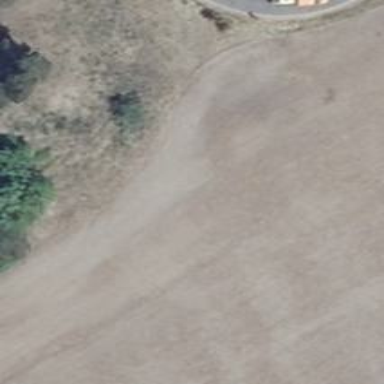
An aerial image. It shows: Dirt track road with grade 4 tracktype.